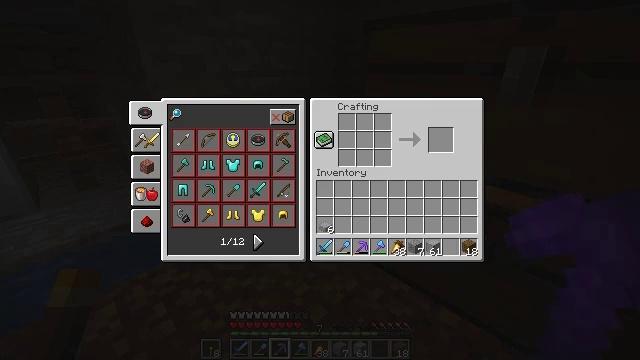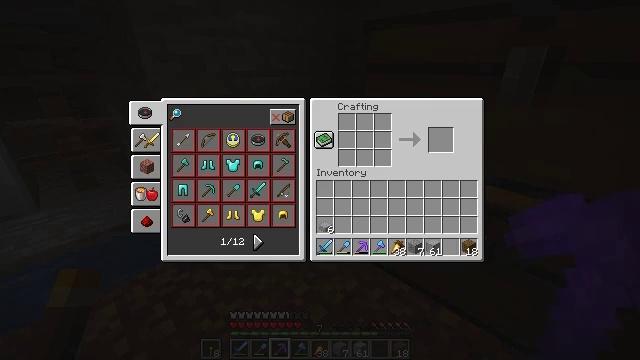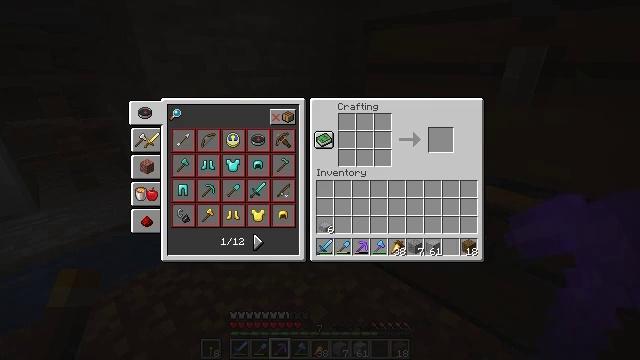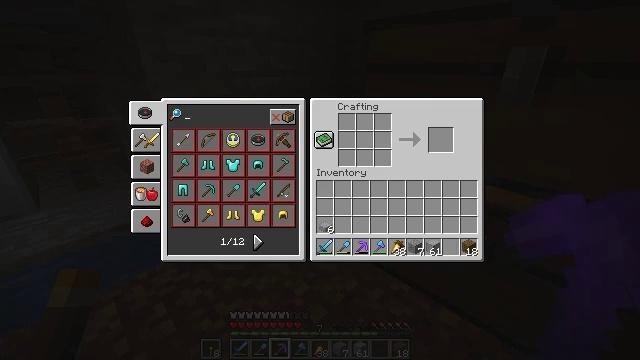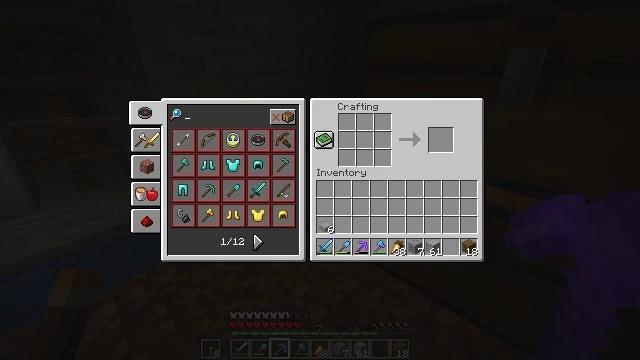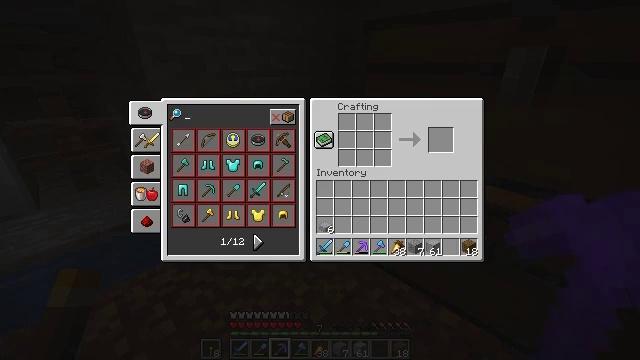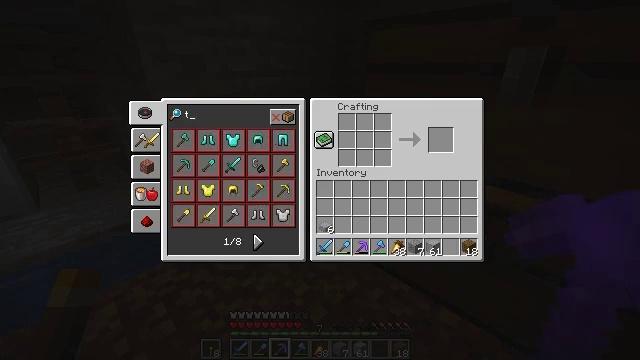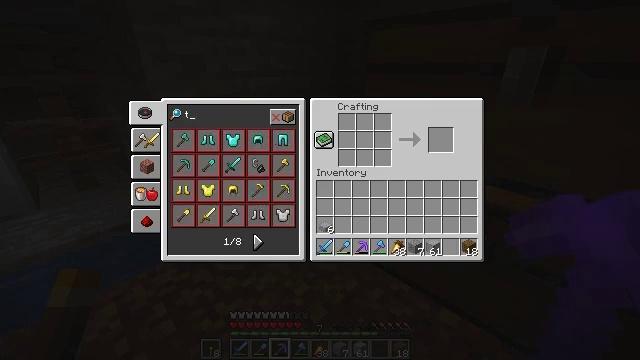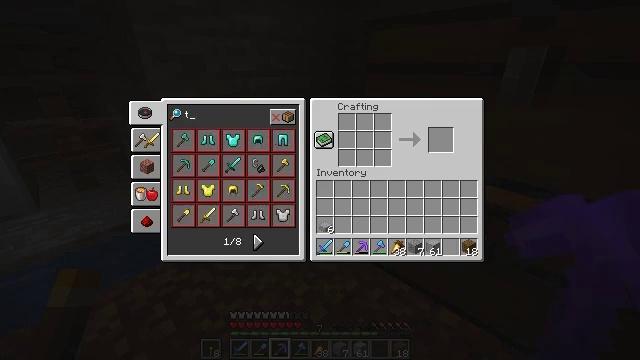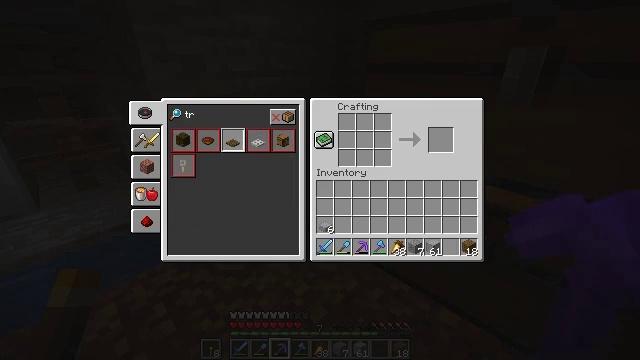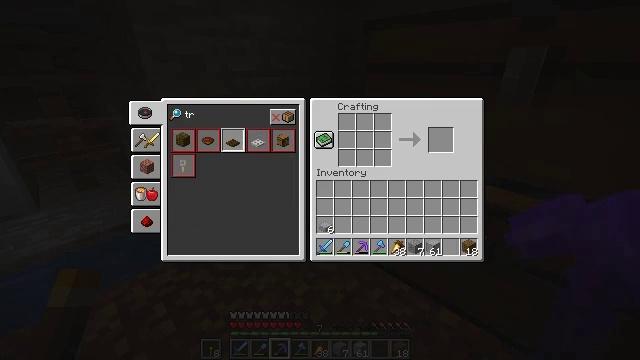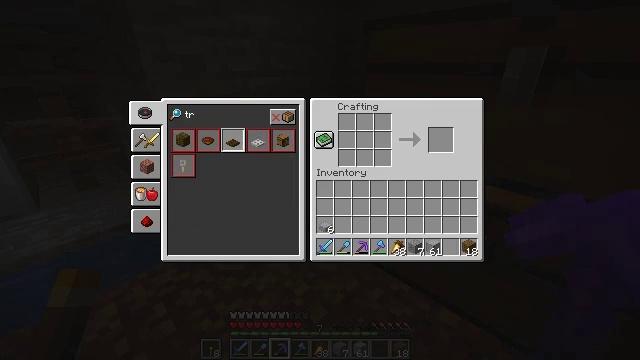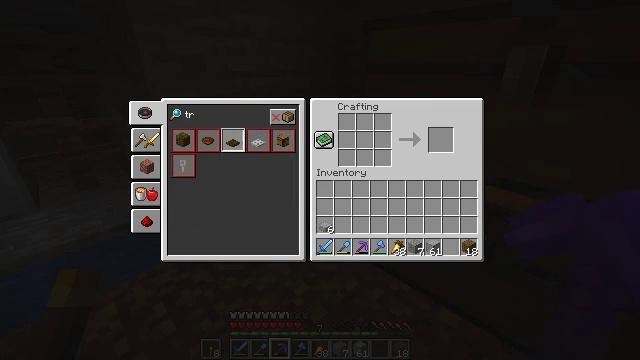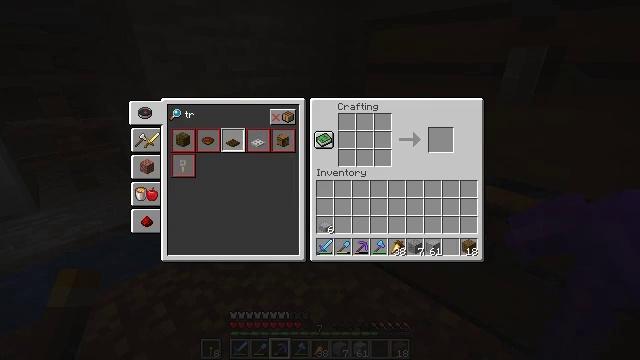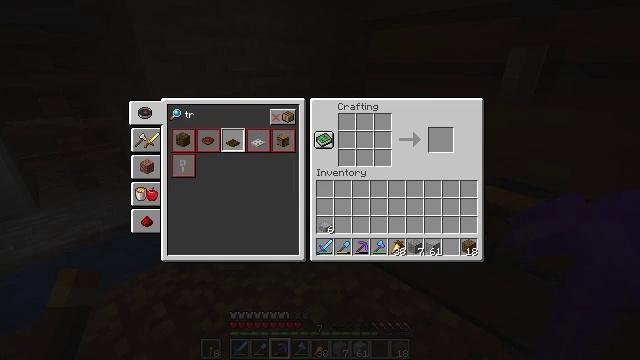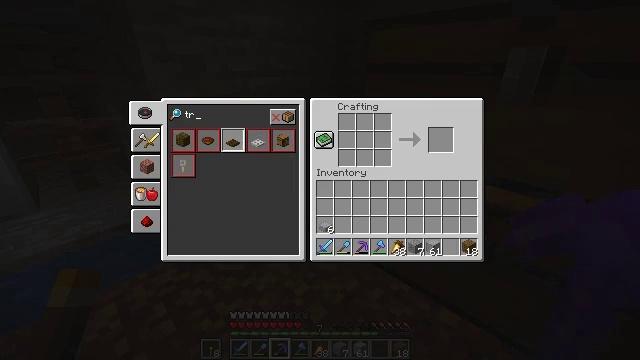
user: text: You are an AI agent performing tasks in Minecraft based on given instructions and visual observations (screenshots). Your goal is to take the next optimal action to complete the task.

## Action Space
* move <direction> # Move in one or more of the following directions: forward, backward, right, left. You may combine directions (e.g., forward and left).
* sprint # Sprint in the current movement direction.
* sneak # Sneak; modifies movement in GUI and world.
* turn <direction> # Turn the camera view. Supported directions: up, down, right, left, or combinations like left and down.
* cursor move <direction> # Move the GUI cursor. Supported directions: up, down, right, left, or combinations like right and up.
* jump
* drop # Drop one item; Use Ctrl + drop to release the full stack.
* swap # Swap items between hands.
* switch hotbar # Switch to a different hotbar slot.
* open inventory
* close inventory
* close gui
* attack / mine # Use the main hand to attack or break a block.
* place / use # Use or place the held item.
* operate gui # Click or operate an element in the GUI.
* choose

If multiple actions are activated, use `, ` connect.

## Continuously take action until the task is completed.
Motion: motion action
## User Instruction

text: Combine iron ingots in a crafting table to create an iron trapdoor.
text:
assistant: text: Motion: no_op
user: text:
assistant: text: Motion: no_op
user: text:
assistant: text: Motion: no_op
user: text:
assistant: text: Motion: no_op
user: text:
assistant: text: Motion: no_op
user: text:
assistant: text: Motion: no_op
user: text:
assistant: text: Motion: no_op
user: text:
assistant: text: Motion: no_op
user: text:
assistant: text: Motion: no_op
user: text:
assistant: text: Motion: no_op
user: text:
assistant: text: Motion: no_op
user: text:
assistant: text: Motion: no_op
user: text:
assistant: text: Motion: no_op
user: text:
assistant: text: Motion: no_op
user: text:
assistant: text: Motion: no_op
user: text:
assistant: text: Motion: no_op
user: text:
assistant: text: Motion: no_op
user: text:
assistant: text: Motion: no_op
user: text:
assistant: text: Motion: move left
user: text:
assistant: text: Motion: move left
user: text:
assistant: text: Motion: no_op
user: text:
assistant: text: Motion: no_op
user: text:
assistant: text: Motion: no_op
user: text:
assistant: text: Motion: no_op
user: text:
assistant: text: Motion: no_op
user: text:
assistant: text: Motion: no_op
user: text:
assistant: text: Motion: no_op
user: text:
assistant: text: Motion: no_op
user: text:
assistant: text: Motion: no_op
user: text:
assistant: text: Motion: no_op